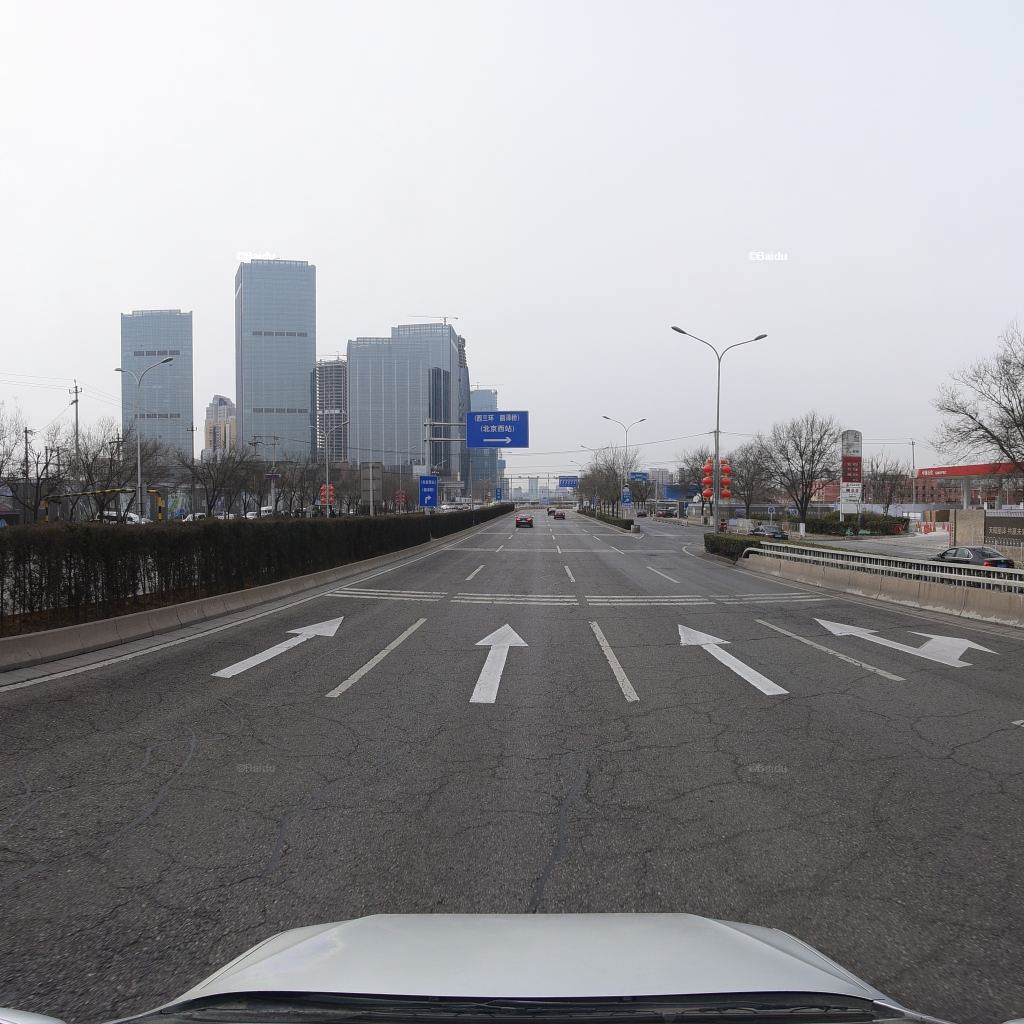
Region: Fengtai
Road damage annotations: alligator crack